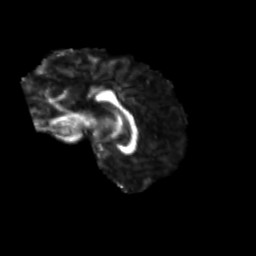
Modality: FA
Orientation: sagittal
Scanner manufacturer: siemens
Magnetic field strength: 3 T
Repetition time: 9.2 s
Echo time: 0.084 s